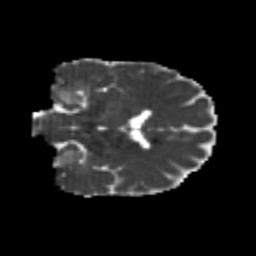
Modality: MD
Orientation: coronal
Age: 25
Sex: male
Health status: healthy
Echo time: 0.074 s